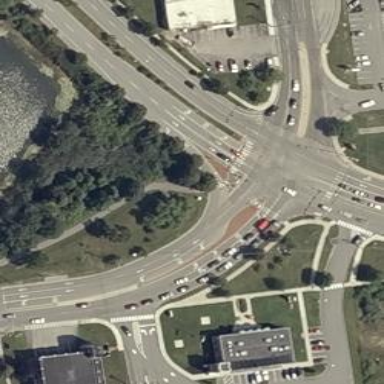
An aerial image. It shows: Secondary link road.